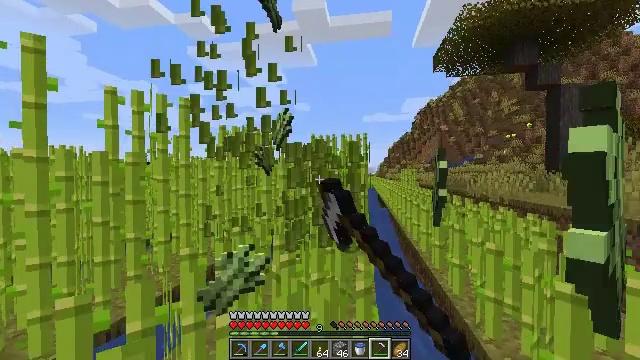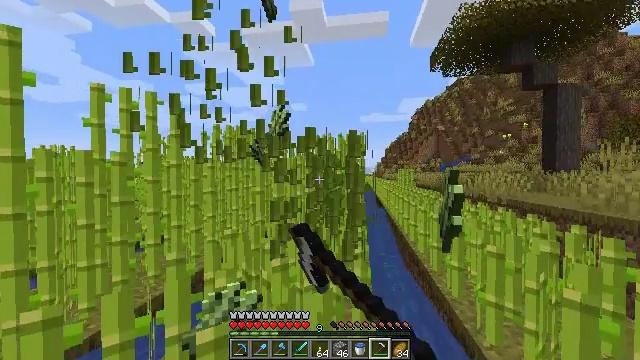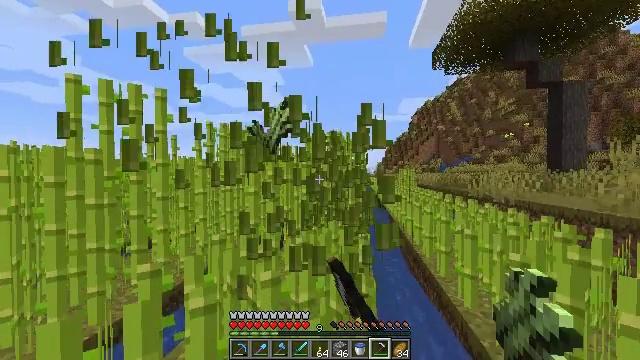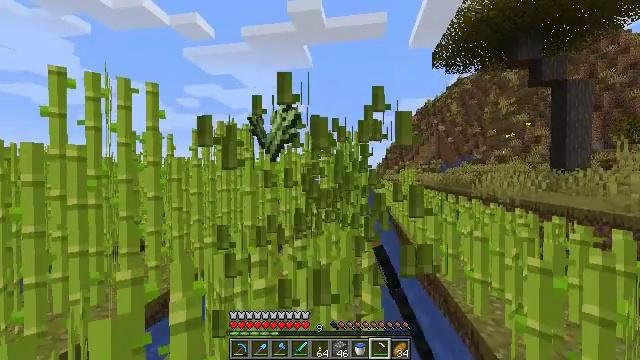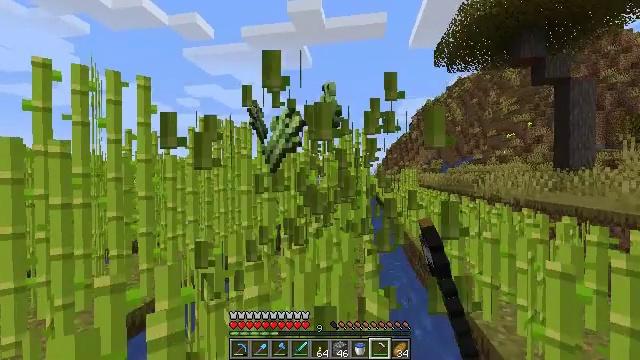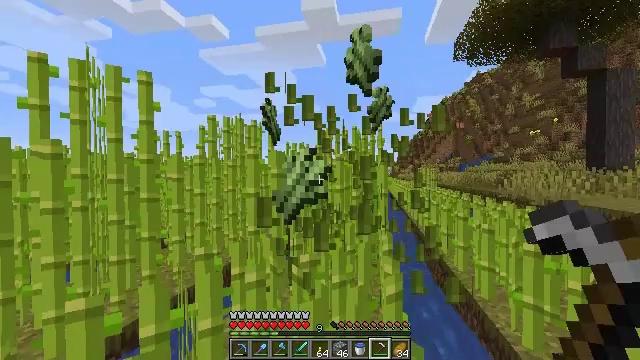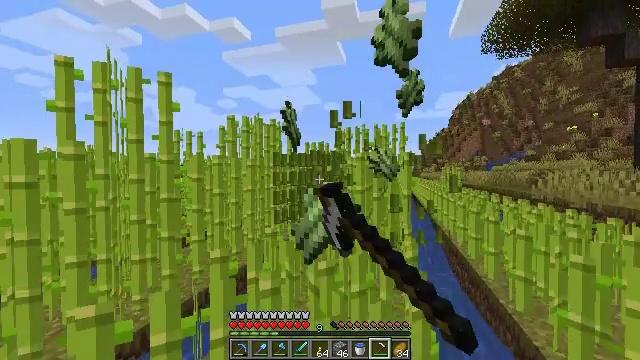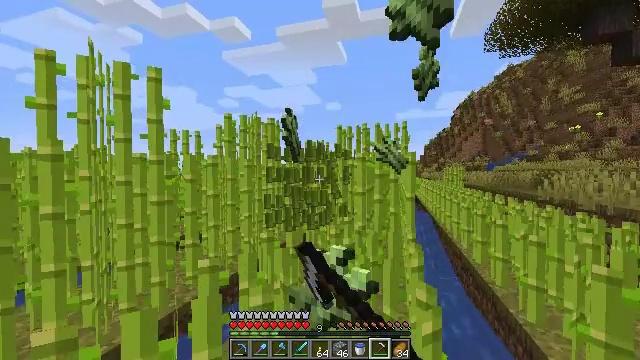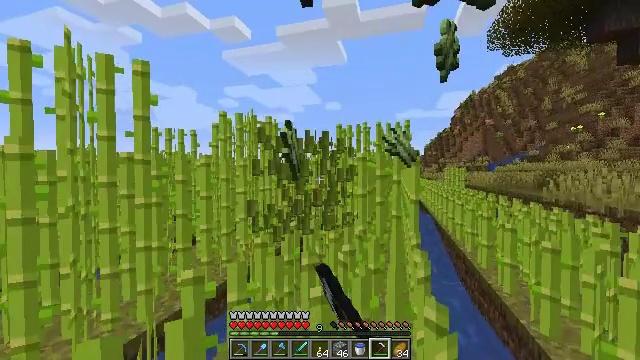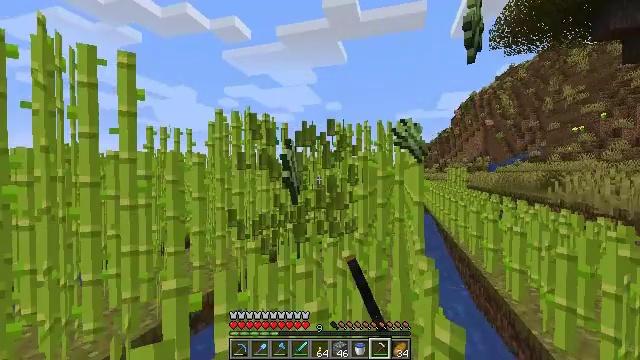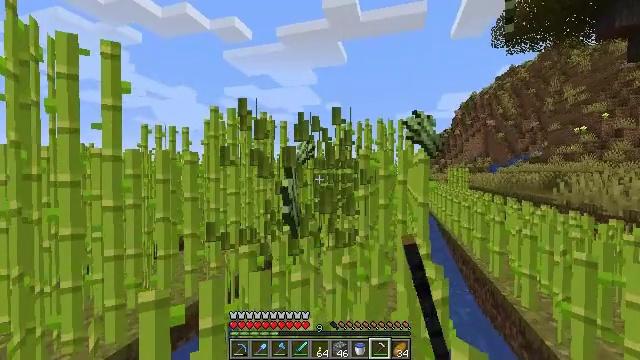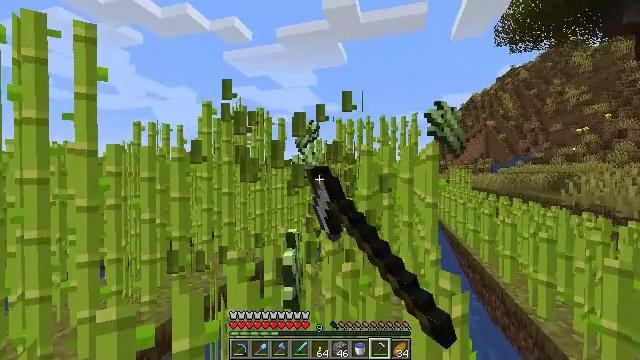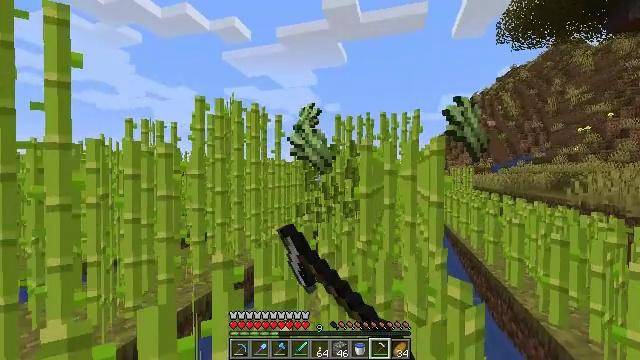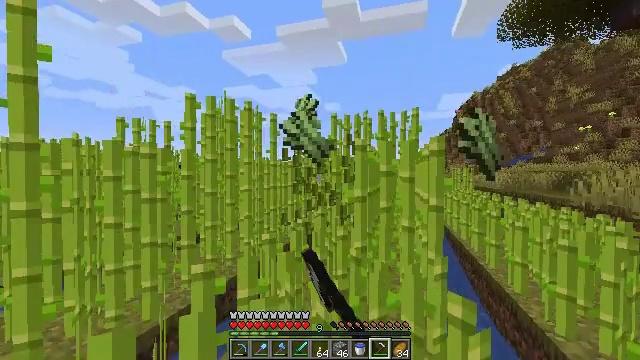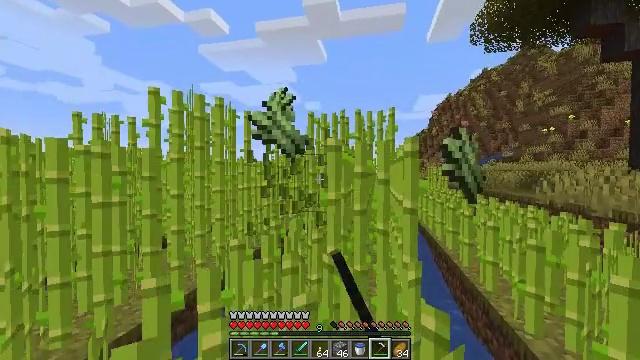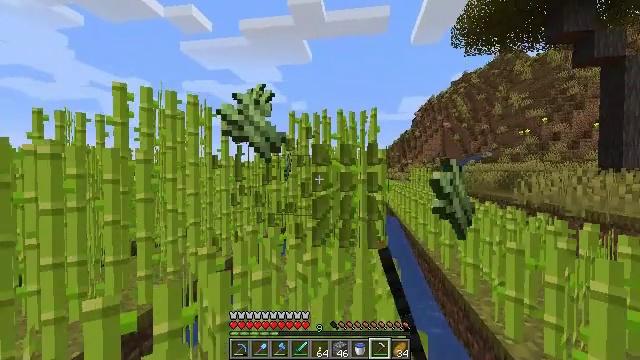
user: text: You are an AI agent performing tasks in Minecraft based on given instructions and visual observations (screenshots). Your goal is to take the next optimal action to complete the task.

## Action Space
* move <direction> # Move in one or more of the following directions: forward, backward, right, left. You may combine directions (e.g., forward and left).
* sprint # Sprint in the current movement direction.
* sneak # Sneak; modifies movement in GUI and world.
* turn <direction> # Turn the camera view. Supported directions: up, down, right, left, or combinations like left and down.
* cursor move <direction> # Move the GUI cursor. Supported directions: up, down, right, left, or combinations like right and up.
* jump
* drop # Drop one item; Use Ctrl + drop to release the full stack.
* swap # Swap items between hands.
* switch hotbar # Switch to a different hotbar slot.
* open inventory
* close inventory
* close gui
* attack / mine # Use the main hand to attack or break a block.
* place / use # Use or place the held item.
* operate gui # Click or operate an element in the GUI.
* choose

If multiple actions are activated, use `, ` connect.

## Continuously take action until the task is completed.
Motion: motion action
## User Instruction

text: Gather sugar cane for crafting.
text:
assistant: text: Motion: move forward, attack / mine
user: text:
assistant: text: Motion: move forward, attack / mine
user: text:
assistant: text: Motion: move forward, attack / mine
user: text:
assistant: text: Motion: move forward, attack / mine
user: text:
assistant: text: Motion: move forward, turn left, attack / mine
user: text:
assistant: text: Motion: move forward, turn left, attack / mine
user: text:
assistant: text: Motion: move forward, attack / mine
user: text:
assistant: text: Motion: move forward, attack / mine
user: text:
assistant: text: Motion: move forward, attack / mine
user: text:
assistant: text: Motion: move forward, attack / mine
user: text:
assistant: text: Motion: move forward, attack / mine
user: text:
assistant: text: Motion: move forward and move right, attack / mine
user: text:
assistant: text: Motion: move forward and move right, attack / mine
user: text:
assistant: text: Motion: move forward and move right, turn right, attack / mine
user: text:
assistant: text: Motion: move forward and move right, turn right, attack / mine
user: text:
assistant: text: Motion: move forward and move right, attack / mine
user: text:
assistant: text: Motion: move forward, attack / mine
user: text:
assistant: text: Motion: move forward, attack / mine
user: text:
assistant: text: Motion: move forward, attack / mine
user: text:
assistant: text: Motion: move forward, turn left, attack / mine
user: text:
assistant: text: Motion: move forward, turn left, attack / mine
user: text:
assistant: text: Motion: move forward, turn left, attack / mine
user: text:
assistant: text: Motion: move forward, attack / mine
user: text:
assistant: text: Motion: move forward, attack / mine
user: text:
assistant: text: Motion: move forward and move right, attack / mine
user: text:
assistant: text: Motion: move forward and move right, turn right, attack / mine
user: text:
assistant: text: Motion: move forward and move right, turn right, attack / mine
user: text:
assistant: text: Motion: move forward and move right, turn right, attack / mine
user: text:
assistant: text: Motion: move forward, turn right, attack / mine
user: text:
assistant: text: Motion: move forward, attack / mine